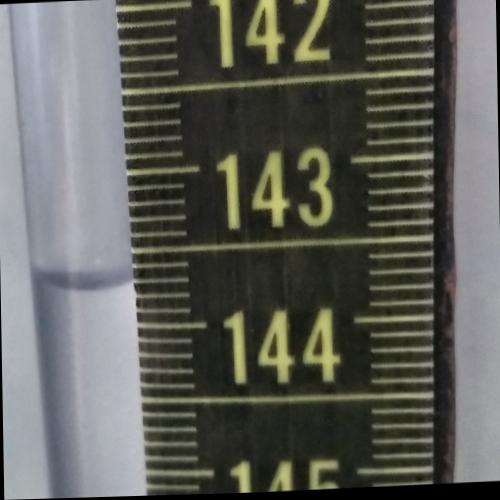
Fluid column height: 143.7 cm